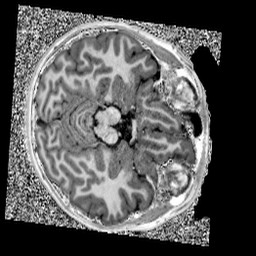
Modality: UNIT1
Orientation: axial
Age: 11
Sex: male
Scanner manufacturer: siemens
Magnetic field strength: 3 T
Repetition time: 4 s
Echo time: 0.00303 s